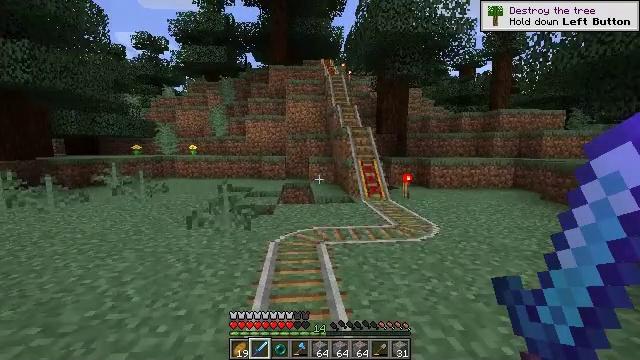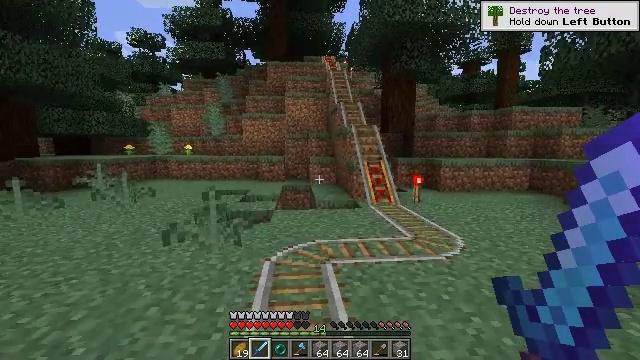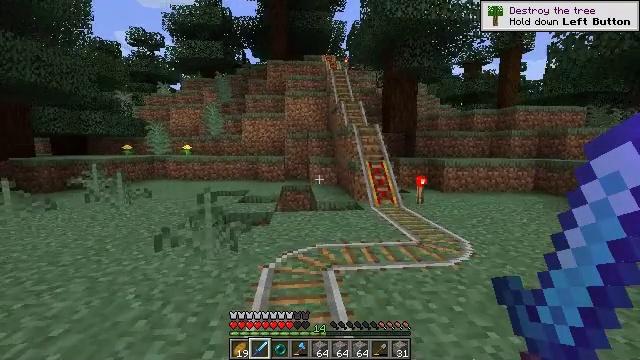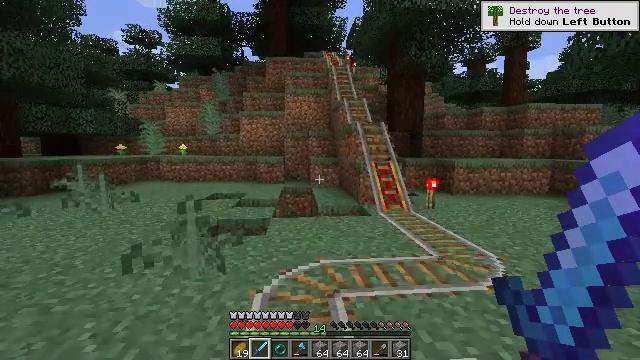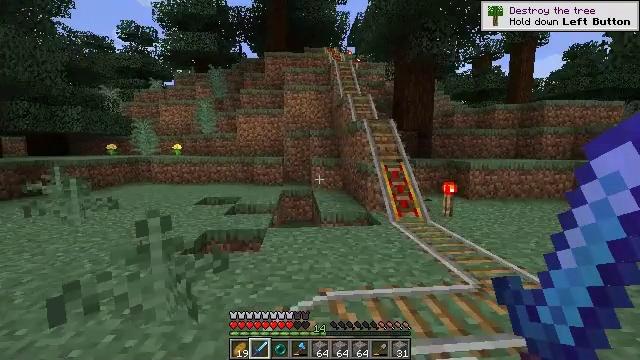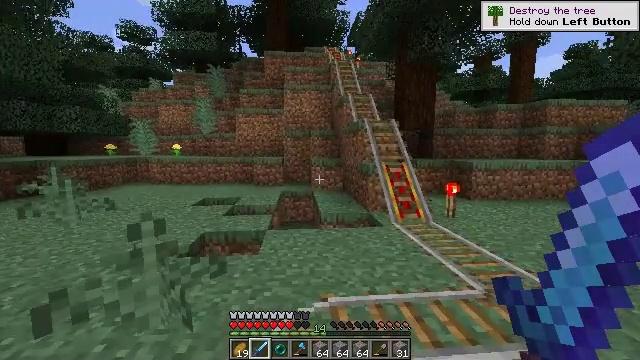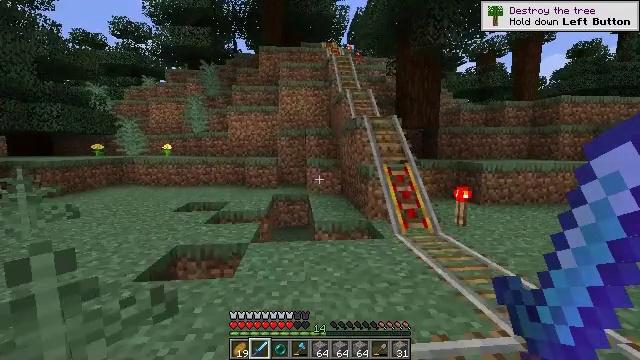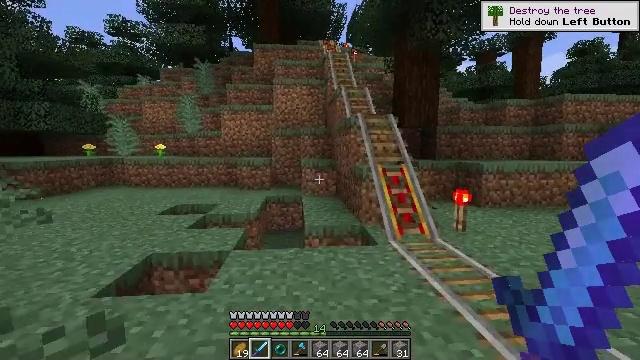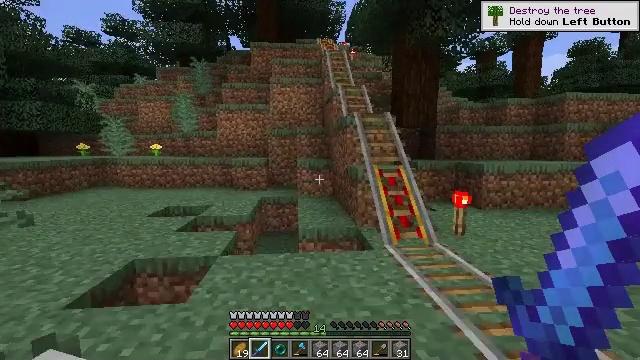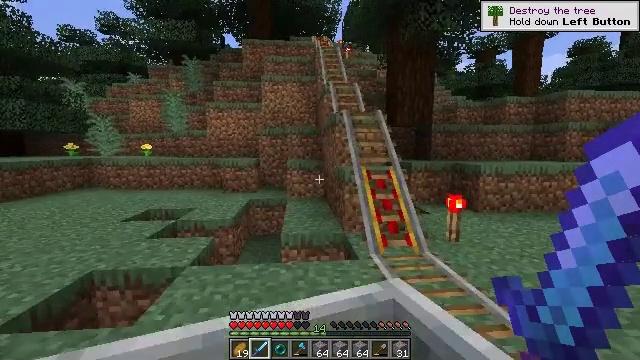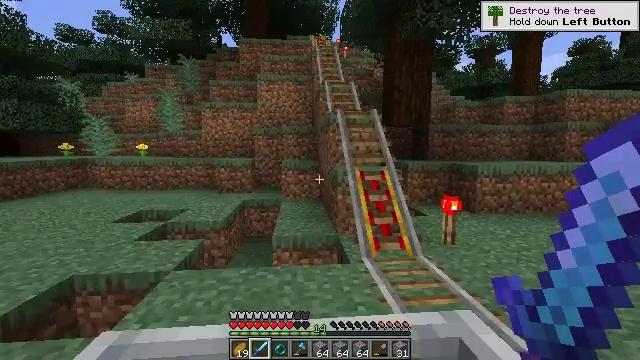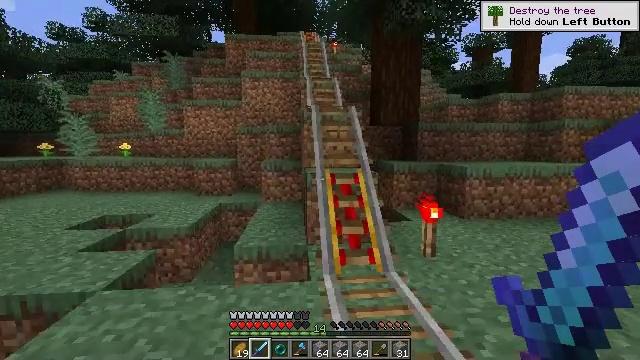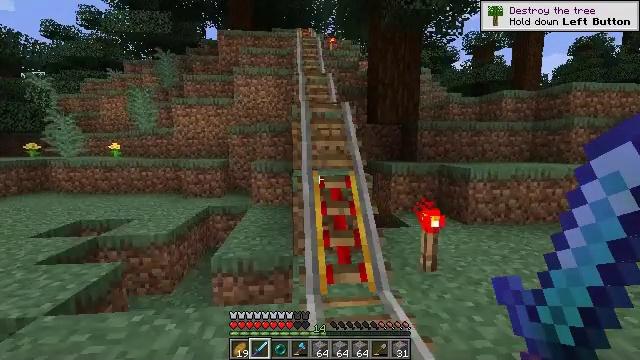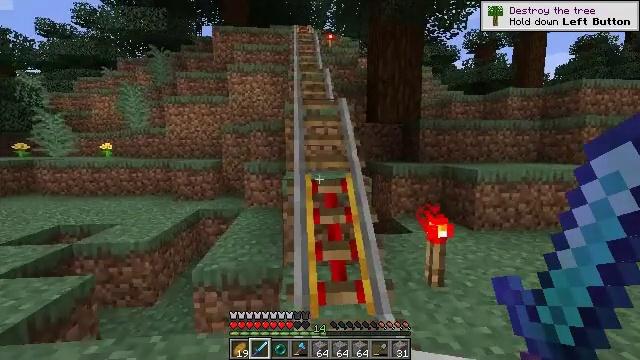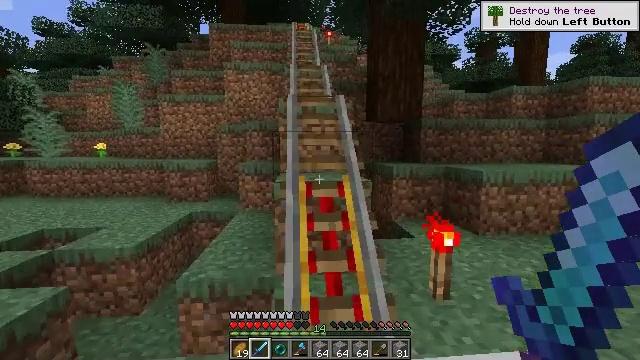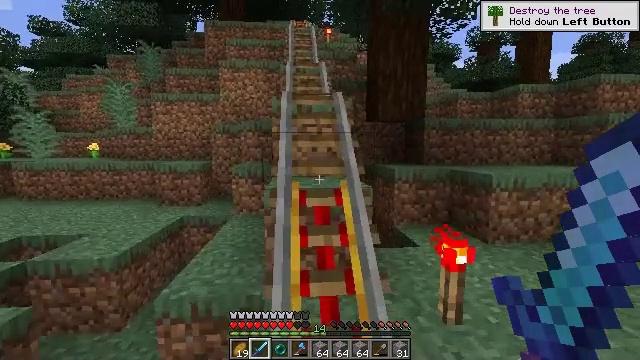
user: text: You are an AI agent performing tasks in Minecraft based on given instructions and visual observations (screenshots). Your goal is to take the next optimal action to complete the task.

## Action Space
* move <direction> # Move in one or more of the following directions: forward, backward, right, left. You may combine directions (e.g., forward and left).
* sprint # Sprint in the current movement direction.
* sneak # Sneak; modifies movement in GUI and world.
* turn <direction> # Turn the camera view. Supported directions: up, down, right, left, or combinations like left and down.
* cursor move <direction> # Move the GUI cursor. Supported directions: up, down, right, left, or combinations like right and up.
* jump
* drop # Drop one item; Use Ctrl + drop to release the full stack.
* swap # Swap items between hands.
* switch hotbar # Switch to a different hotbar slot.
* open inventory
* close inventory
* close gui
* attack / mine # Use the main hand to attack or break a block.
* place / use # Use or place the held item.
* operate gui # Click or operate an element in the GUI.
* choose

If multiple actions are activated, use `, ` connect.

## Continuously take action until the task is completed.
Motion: motion action
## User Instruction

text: Remove the torch from its spot.
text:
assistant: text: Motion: no_op
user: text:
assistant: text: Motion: no_op
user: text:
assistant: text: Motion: no_op
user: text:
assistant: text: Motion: no_op
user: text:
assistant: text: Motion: no_op
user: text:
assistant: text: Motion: no_op
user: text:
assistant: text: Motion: no_op
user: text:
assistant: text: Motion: no_op
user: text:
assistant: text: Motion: no_op
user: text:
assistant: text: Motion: no_op
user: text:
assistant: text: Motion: no_op
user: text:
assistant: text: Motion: no_op
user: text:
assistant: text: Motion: no_op
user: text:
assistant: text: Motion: no_op
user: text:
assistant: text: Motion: no_op
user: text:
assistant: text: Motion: no_op
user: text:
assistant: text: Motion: no_op
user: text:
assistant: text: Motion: no_op
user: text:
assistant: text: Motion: no_op
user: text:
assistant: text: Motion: no_op
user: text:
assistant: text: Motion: no_op
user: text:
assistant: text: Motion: no_op
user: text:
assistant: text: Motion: no_op
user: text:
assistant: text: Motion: no_op
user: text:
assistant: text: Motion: no_op
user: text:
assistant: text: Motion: no_op
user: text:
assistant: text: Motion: no_op
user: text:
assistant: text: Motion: no_op
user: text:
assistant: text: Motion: no_op
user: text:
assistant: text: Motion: no_op